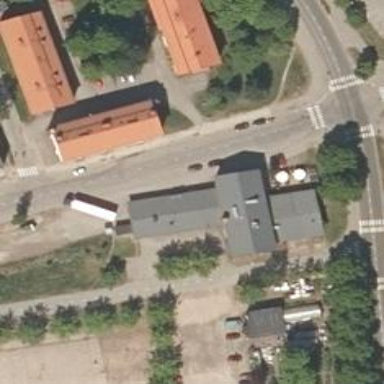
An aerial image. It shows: Convenience shop.